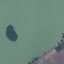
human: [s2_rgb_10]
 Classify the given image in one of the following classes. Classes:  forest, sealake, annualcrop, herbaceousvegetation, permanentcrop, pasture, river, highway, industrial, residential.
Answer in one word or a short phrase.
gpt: SeaLake